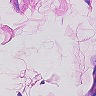
Metastatic tissue present: no